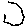
Label: hexagon